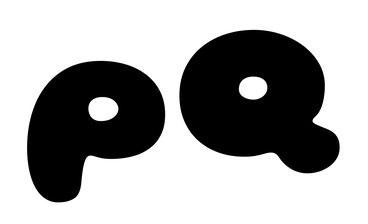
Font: Gluten_Black